【题型】填空题　【知识点】解析几何　【难度】medium
已知 $F_1$、$F_2$ 分别为椭圆 $\frac{x^2}{4} + \frac{y^2}{2} = 1$ 的左、右焦点，过 $F_1$ 的直线交椭圆于 $A$、$B$ 两
点．若 $\vec{AF_1} \cdot \vec{AF_2} = 0$，则 $\vec{AF_2} \cdot \vec{BF_2} = $ \underline{\quad\quad}．
【解答】
【答案】4

【分析】首先求出 $F_1$、$F_2$，设 $A(x_0, y_0)$，根据数量积的坐标表示及 $\frac{x_0^2}{4} + \frac{y_0^2}{2} = 1$，求出 $A$ 点坐标，从而求出 $AB$
的方程，再联立直线与椭圆方程，求出 $B$ 点坐标，最后由数量积的坐标表示计算可得．

【解析】椭圆 $\frac{x^2}{4} + \frac{y^2}{2} = 1$，则 $F_1(-\sqrt{2}, 0)$、$F_2(\sqrt{2}, 0)$，\\
设 $A(x_0, y_0)$，因为 $\vec{AF_1} \cdot \vec{AF_2} = 0$，即 $(-\sqrt{2} - x_0)(\sqrt{2} - x_0) + (-y_0)^2 = 0$，\\
即 $x_0^2 + y_0^2 = 2$，又 $\frac{x_0^2}{4} + \frac{y_0^2}{2} = 1$，解得 $\begin{cases} y_0^2 = 2 \\ x_0^2 = 0 \end{cases}$，不妨取 $A(0, \sqrt{2})$，\\
则 $AB$ 的方程为 $y = x + \sqrt{2}$，由 $\begin{cases} y = x + \sqrt{2} \\ \frac{x^2}{4} + \frac{y^2}{2} = 1 \end{cases}$，解得 $\begin{cases} x = 0 \\ y = \sqrt{2} \end{cases}$ 或 $\begin{cases} x = -\frac{4\sqrt{2}}{3} \\ y = -\frac{\sqrt{2}}{3} \end{cases}$，\\
所以 $B\left(-\frac{4\sqrt{2}}{3}, -\frac{\sqrt{2}}{3}\right)$，\\
所以 $\vec{AF_2} = (\sqrt{2}, -\sqrt{2})$，$\vec{BF_2} = \left(\frac{7\sqrt{2}}{3}, \frac{\sqrt{2}}{3}\right)$，\\
所以 $\vec{AF_2} \cdot \vec{BF_2} = \frac{7\sqrt{2}}{3} \times \sqrt{2} - \sqrt{2} \times \frac{\sqrt{2}}{3} = 4$．\\
故答案为：4．

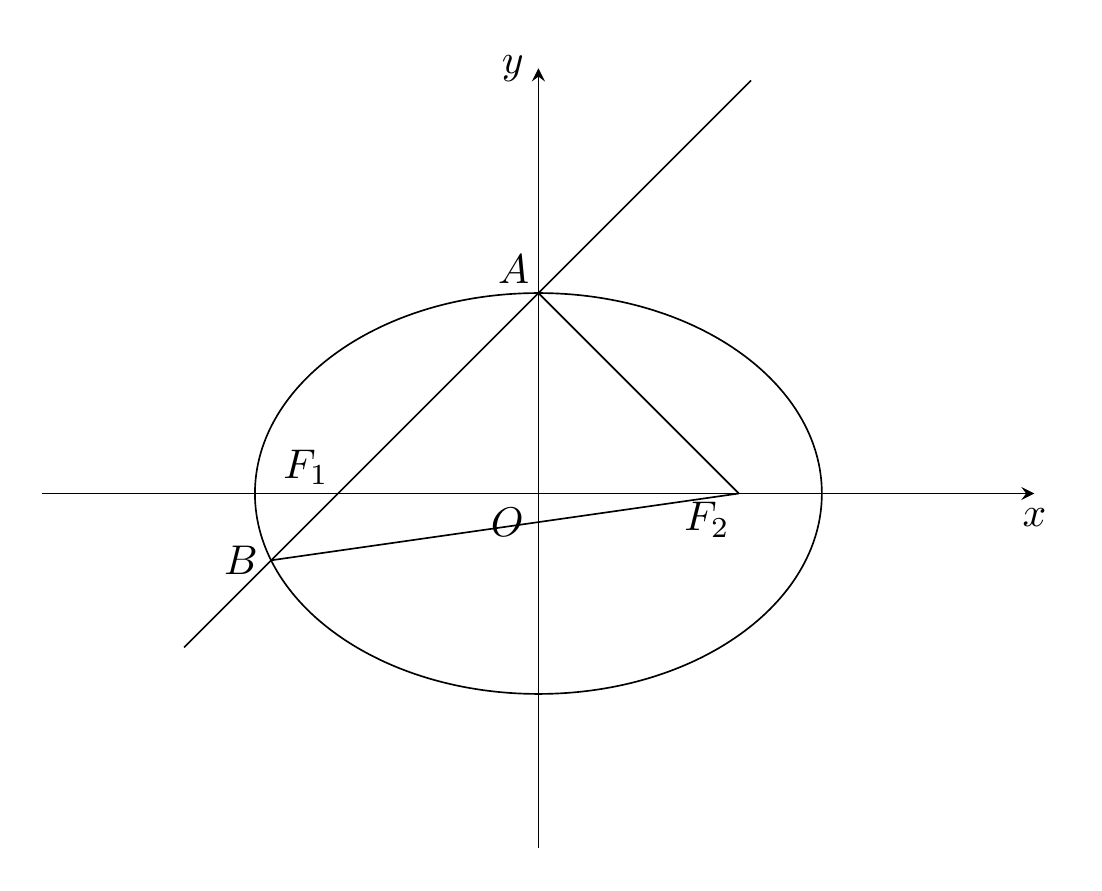